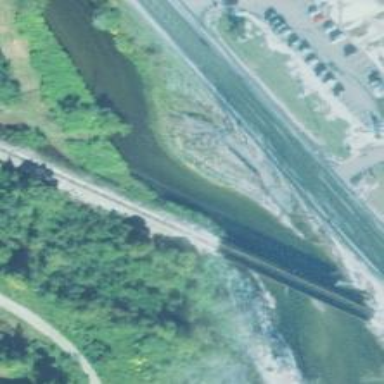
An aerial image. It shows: Railway track.